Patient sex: F
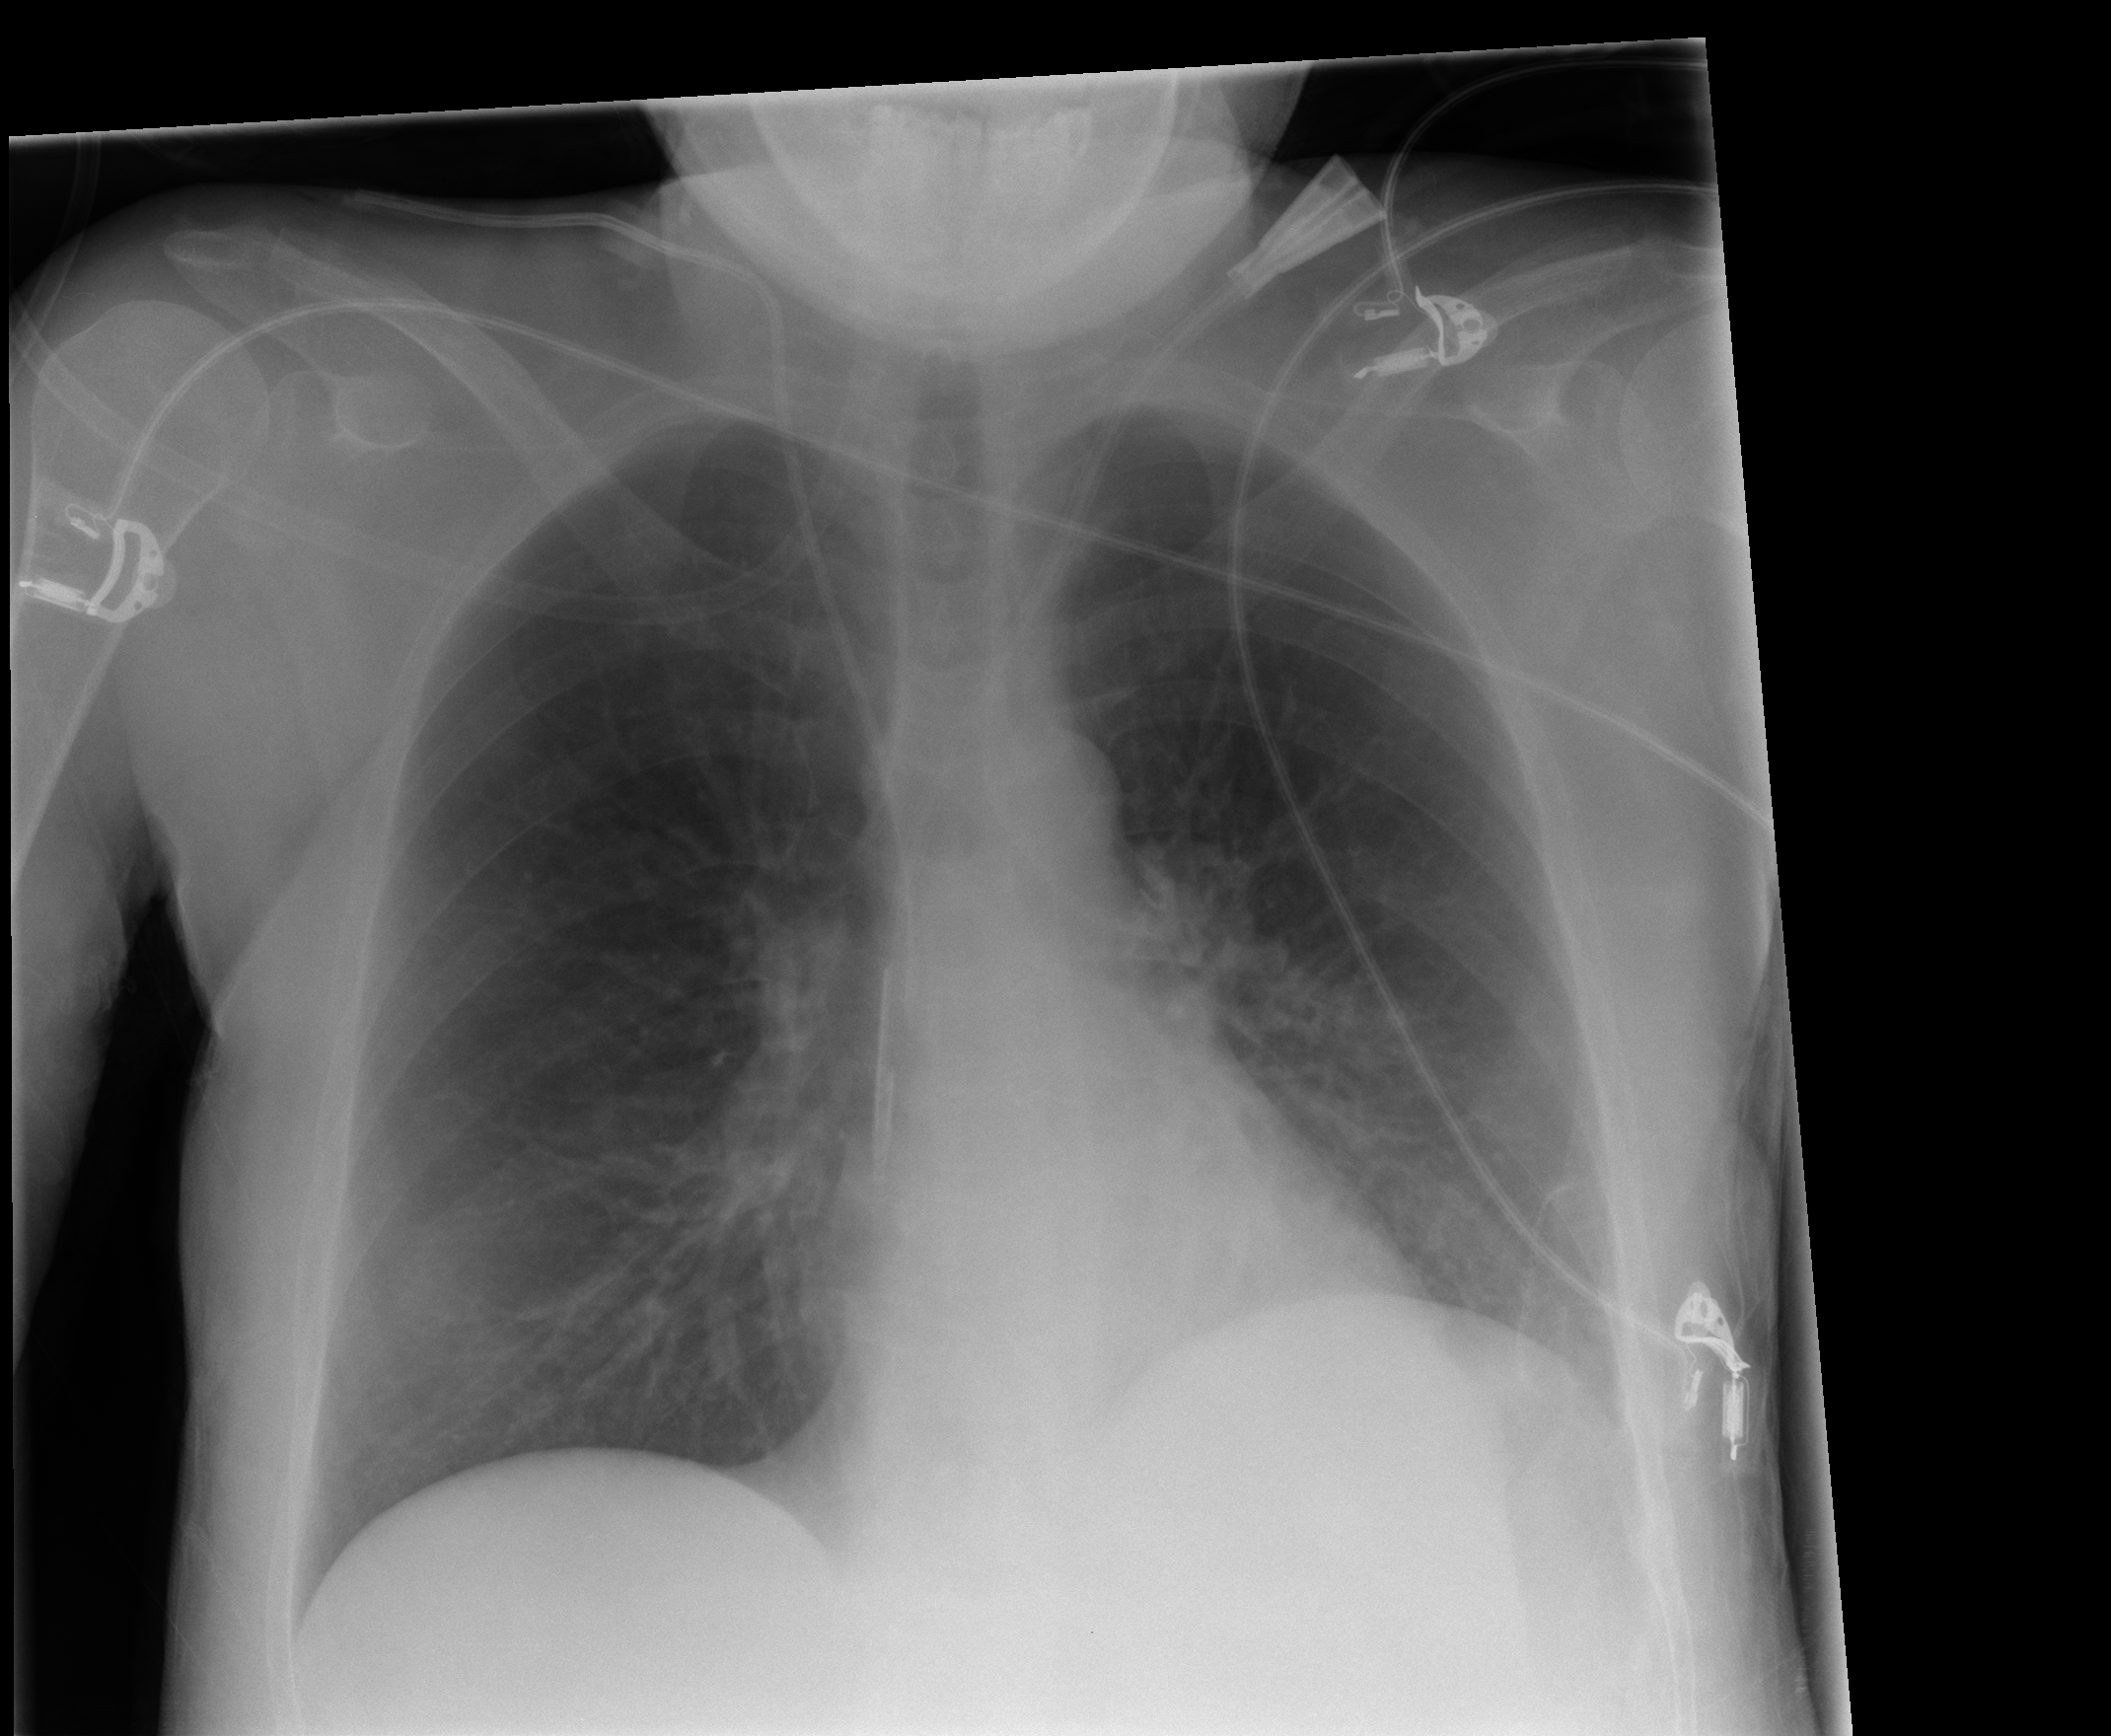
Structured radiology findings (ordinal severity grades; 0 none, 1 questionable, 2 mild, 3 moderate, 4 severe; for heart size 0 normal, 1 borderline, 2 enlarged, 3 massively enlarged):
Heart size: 0
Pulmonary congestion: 0
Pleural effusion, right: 0
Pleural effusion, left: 0
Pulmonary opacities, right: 1
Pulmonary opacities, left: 1
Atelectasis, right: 0
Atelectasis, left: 0